Question: In my Razor view I let user click the few buttons with the letters on it.
'''
<table class="table">
<tr>
@{for (int i = 0; i < 26; i++) {
char letter = (char)('A' + i);
@Html.ActionLink(letter + "", "Index", new { firstLetterOfLastName = letter }, new { @class = "btn btn-default" })
}}
</tr>
</table>
<table class="table">
'''
Effect is neat:

but the problem is that in Poland we also have letters like: S(after S), C(after C), A(after A), E(after E), O(after O).
I don't want to insert them into the website implicitly by typing them.
Is there a method providing alphabet as collection for certain localization?
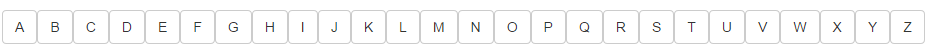
Answer: Based on @Cory's comment & using Telerik's converter (<URL>:
'''
using Microsoft.VisualBasic;
using System;
using System.Collections;
using System.Collections.Generic;
using System.Data;
using System.Diagnostics;
using System.Runtime.InteropServices;
public class Form1
{
private void Form1_Load(System.Object sender, System.EventArgs e)
{
//'//Create our helper function
UnicodeCharRanges UCR = new UnicodeCharRanges();
//'//Get our ranges for ja-JP
object Ranges = UCR.GetUnicodeRanges("ja-JP");
if (Ranges != null) {
//'//Get our characters (strings actually)
object Chars = UCR.GetCharactersForUnicodeRanges(Ranges);
Trace.WriteLine(Chars.Count);
//'//28351
//'//Include surrogate pairs as letters. .Net does not have a way to determine if these should be considered letters
Chars = UCR.GetCharactersForUnicodeRanges(Ranges, true);
Trace.WriteLine(Chars.Count);
//'//71615
}
//'//Get our ranges for en-US
Ranges = UCR.GetUnicodeRanges("en-US");
if (Ranges != null) {
//'//Get our characters (strings actually)
object Chars = UCR.GetCharactersForUnicodeRanges(Ranges);
Trace.WriteLine(Chars.Count);
//'//117
}
}
public Form1()
{
Load += Form1_Load;
}
}
public class UnicodeCharRanges
{
#region " Unmanaged "
[DllImport("kernel32.dll", SetLastError = true, CharSet = CharSet.Unicode)]
private static extern int GetLocaleInfoW(int locale, int LCType, ref LOCALESIGNATURE lpLCData, int cchData);
private int LOCALE_FONTSIGNATURE = 0x58;
[StructLayout(LayoutKind.Sequential)]
private struct LOCALESIGNATURE
{
[MarshalAs(System.Runtime.InteropServices.UnmanagedType.ByValArray, SizeConst = 4)]
public int[] lsUsb;
[MarshalAs(System.Runtime.InteropServices.UnmanagedType.ByValArray, SizeConst = 2)]
public int[] lsCsbDefault;
[MarshalAs(System.Runtime.InteropServices.UnmanagedType.ByValArray, SizeConst = 2)]
public int[] lsCsbSupported;
public void Initialize()
{
lsUsb = new int[4];
lsCsbDefault = new int[2];
lsCsbSupported = new int[2];
}
}
#endregion
#region " Locals "
#endregion
private List<UnicodeRangeInfo> AllRanges;
private void LoadRanges()
{
//'//Ranges from http://msdn.microsoft.com/en-us/library/dd374090%28VS.85%29.aspx
AllRanges = new List<UnicodeRangeInfo>();
AllRanges.Add(new UnicodeRangeInfo(0, 0x0, 0x7f, "Basic Latin"));
AllRanges.Add(new UnicodeRangeInfo(1, 0x80, 0xff, "Latin-1 Supplement"));
AllRanges.Add(new UnicodeRangeInfo(2, 0x100, 0x17f, "Latin Extended-A"));
AllRanges.Add(new UnicodeRangeInfo(3, 0x180, 0x24f, "Latin Extended-B"));
AllRanges.Add(new UnicodeRangeInfo(4, 0x250, 0x2af, "IPA Extensions"));
AllRanges.Add(new UnicodeRangeInfo(4, 0x1d00, 0x1d7f, "Phonetic Extensions"));
AllRanges.Add(new UnicodeRangeInfo(4, 0x1d80, 0x1dbf, "Phonetic Extensions Supplement"));
AllRanges.Add(new UnicodeRangeInfo(5, 0x2b0, 0x2ff, "Spacing Modifier Letters"));
AllRanges.Add(new UnicodeRangeInfo(5, 0xa700, 0xa71f, "Modifier Tone Letters"));
AllRanges.Add(new UnicodeRangeInfo(6, 0x300, 0x36f, "Combining Diacritical Marks"));
AllRanges.Add(new UnicodeRangeInfo(6, 0x1dc0, 0x1dff, "Combining Diacritical Marks Supplement"));
AllRanges.Add(new UnicodeRangeInfo(7, 0x370, 0x3ff, "Greek and Coptic"));
AllRanges.Add(new UnicodeRangeInfo(8, 0x2c80, 0x2cff, "Coptic"));
AllRanges.Add(new UnicodeRangeInfo(9, 0x400, 0x4ff, "Cyrillic"));
AllRanges.Add(new UnicodeRangeInfo(9, 0x500, 0x52f, "Cyrillic Supplement"));
AllRanges.Add(new UnicodeRangeInfo(9, 0x2de0, 0x2dff, "Cyrillic Extended-A"));
AllRanges.Add(new UnicodeRangeInfo(9, 0xa640, 0xa69f, "Cyrillic Extended-B"));
AllRanges.Add(new UnicodeRangeInfo(10, 0x530, 0x58f, "Armenian"));
AllRanges.Add(new UnicodeRangeInfo(11, 0x590, 0x5ff, "Hebrew"));
AllRanges.Add(new UnicodeRangeInfo(12, 0xa500, 0xa63f, "&hVai"));
AllRanges.Add(new UnicodeRangeInfo(13, 0x600, 0x6ff, "Arabic"));
AllRanges.Add(new UnicodeRangeInfo(13, 0x750, 0x77f, "Arabic Supplement"));
AllRanges.Add(new UnicodeRangeInfo(14, 0x7c0, 0x7ff, "NKo"));
AllRanges.Add(new UnicodeRangeInfo(15, 0x900, 0x97f, "Devanagari"));
AllRanges.Add(new UnicodeRangeInfo(16, 0x980, 0x9ff, "Bengali"));
AllRanges.Add(new UnicodeRangeInfo(17, 0xa00, 0xa7f, "Gurmukhi"));
AllRanges.Add(new UnicodeRangeInfo(18, 0xa80, 0xaff, "Gujarati"));
AllRanges.Add(new UnicodeRangeInfo(19, 0xb00, 0xb7f, "Oriya"));
AllRanges.Add(new UnicodeRangeInfo(20, 0xb80, 0xbff, "Tamil"));
AllRanges.Add(new UnicodeRangeInfo(21, 0xc00, 0xc7f, "Telugu"));
AllRanges.Add(new UnicodeRangeInfo(22, 0xc80, 0xcff, "Kannada"));
AllRanges.Add(new UnicodeRangeInfo(23, 0xd00, 0xd7f, "Malayalam"));
AllRanges.Add(new UnicodeRangeInfo(24, 0xe00, 0xe7f, "Thai"));
AllRanges.Add(new UnicodeRangeInfo(25, 0xe80, 0xeff, "Lao"));
AllRanges.Add(new UnicodeRangeInfo(26, 0x10a0, 0x10ff, "Georgian"));
AllRanges.Add(new UnicodeRangeInfo(26, 0x2d00, 0x2d2f, "Georgian Supplement"));
AllRanges.Add(new UnicodeRangeInfo(27, 0x1b00, 0x1b7f, "Balinese"));
AllRanges.Add(new UnicodeRangeInfo(28, 0x1100, 0x11ff, "Hangul Jamo"));
AllRanges.Add(new UnicodeRangeInfo(29, 0x1e00, 0x1eff, "Latin Extended Additional"));
AllRanges.Add(new UnicodeRangeInfo(29, 0x2c60, 0x2c7f, "Latin Extended-C"));
AllRanges.Add(new UnicodeRangeInfo(29, 0xa720, 0xa7ff, "Latin Extended-D"));
AllRanges.Add(new UnicodeRangeInfo(30, 0x1f00, 0x1fff, "Greek Extended"));
AllRanges.Add(new UnicodeRangeInfo(31, 0x2000, 0x206f, "General Punctuation"));
AllRanges.Add(new UnicodeRangeInfo(31, 0x2e00, 0x2e7f, "Supplemental Punctuation"));
AllRanges.Add(new UnicodeRangeInfo(32, 0x2070, 0x209f, "Superscripts And Subscripts"));
AllRanges.Add(new UnicodeRangeInfo(33, 0x20a0, 0x20cf, "Currency Symbols"));
AllRanges.Add(new UnicodeRangeInfo(34, 0x20d0, 0x20ff, "Combining Diacritical Marks For Symbols"));
AllRanges.Add(new UnicodeRangeInfo(35, 0x2100, 0x214f, "Letterlike Symbols"));
AllRanges.Add(new UnicodeRangeInfo(36, 0x2150, 0x218f, "Number Forms"));
AllRanges.Add(new UnicodeRangeInfo(37, 0x2190, 0x21ff, "Arrows"));
AllRanges.Add(new UnicodeRangeInfo(37, 0x27f0, 0x27ff, "Supplemental Arrows-A"));
AllRanges.Add(new UnicodeRangeInfo(37, 0x2900, 0x297f, "Supplemental Arrows-B"));
AllRanges.Add(new UnicodeRangeInfo(37, 0x2b00, 0x2bff, "Miscellaneous Symbols and Arrows"));
AllRanges.Add(new UnicodeRangeInfo(38, 0x2200, 0x22ff, "Mathematical Operators"));
AllRanges.Add(new UnicodeRangeInfo(38, 0x27c0, 0x27ef, "Miscellaneous Mathematical Symbols-A"));
AllRanges.Add(new UnicodeRangeInfo(38, 0x2980, 0x29ff, "Miscellaneous Mathematical Symbols-B"));
AllRanges.Add(new UnicodeRangeInfo(38, 0x2a00, 0x2aff, "Supplemental Mathematical Operators"));
AllRanges.Add(new UnicodeRangeInfo(39, 0x2300, 0x23ff, "Miscellaneous Technical"));
AllRanges.Add(new UnicodeRangeInfo(40, 0x2400, 0x243f, "Control Pictures"));
AllRanges.Add(new UnicodeRangeInfo(41, 0x2440, 0x245f, "Optical Character Recognition"));
AllRanges.Add(new UnicodeRangeInfo(42, 0x2460, 0x24ff, "Enclosed Alphanumerics"));
AllRanges.Add(new UnicodeRangeInfo(43, 0x2500, 0x257f, "Box Drawing"));
AllRanges.Add(new UnicodeRangeInfo(44, 0x2580, 0x259f, "Block Elements"));
AllRanges.Add(new UnicodeRangeInfo(45, 0x25a0, 0x25ff, "Geometric Shapes"));
AllRanges.Add(new UnicodeRangeInfo(46, 0x2600, 0x26ff, "Miscellaneous Symbols"));
AllRanges.Add(new UnicodeRangeInfo(47, 0x2700, 0x27bf, "Dingbats"));
AllRanges.Add(new UnicodeRangeInfo(48, 0x3000, 0x303f, "CJK Symbols And Punctuation"));
AllRanges.Add(new UnicodeRangeInfo(49, 0x3040, 0x309f, "Hiragana"));
AllRanges.Add(new UnicodeRangeInfo(50, 0x30a0, 0x30ff, "Katakana"));
AllRanges.Add(new UnicodeRangeInfo(50, 0x31f0, 0x31ff, "Katakana Phonetic Extensions"));
AllRanges.Add(new UnicodeRangeInfo(51, 0x3100, 0x312f, "Bopomofo"));
AllRanges.Add(new UnicodeRangeInfo(51, 0x31a0, 0x31bf, "Bopomofo Extended"));
AllRanges.Add(new UnicodeRangeInfo(52, 0x3130, 0x318f, "Hangul Compatibility Jamo"));
AllRanges.Add(new UnicodeRangeInfo(53, 0xa840, 0xa87f, "Phags-pa"));
AllRanges.Add(new UnicodeRangeInfo(54, 0x3200, 0x32ff, "Enclosed CJK Letters And Months"));
AllRanges.Add(new UnicodeRangeInfo(55, 0x3300, 0x33ff, "CJK Compatibility"));
AllRanges.Add(new UnicodeRangeInfo(56, 0xac00, 0xd7af, "Hangul Syllables"));
AllRanges.Add(new UnicodeRangeInfo(57, 0xd800, 0xdfff, "Non-Plane 0. Note that setting this bit implies that there is at least one supplementary code point beyond the Basic Multilingual Plane (BMP) that is supported by this font. See Surrogates and Supplementary Characters."));
AllRanges.Add(new UnicodeRangeInfo(58, 0x10900, 0x1091f, "Phoenician"));
AllRanges.Add(new UnicodeRangeInfo(59, 0x2e80, 0x2eff, "CJK Radicals Supplement"));
AllRanges.Add(new UnicodeRangeInfo(59, 0x2f00, 0x2fdf, "Kangxi Radicals"));
AllRanges.Add(new UnicodeRangeInfo(59, 0x2ff0, 0x2fff, "Ideographic Description Characters"));
AllRanges.Add(new UnicodeRangeInfo(59, 0x3190, 0x319f, "Kanbun"));
AllRanges.Add(new UnicodeRangeInfo(59, 0x3400, 0x4dbf, "CJK Unified Ideographs Extension A"));
AllRanges.Add(new UnicodeRangeInfo(59, 0x4e00, 0x9fff, "CJK Unified Ideographs"));
AllRanges.Add(new UnicodeRangeInfo(59, 0x20000, 0x2a6df, "CJK Unified Ideographs Extension B"));
AllRanges.Add(new UnicodeRangeInfo(60, 0xe000, 0xf8ff, "Private Use Area"));
AllRanges.Add(new UnicodeRangeInfo(61, 0x31c0, 0x31ef, "CJK Strokes"));
AllRanges.Add(new UnicodeRangeInfo(61, 0xf900, 0xfaff, "CJK Compatibility Ideographs"));
AllRanges.Add(new UnicodeRangeInfo(61, 0x2f800, 0x2fa1f, "CJK Compatibility Ideographs Supplement"));
AllRanges.Add(new UnicodeRangeInfo(62, 0xfb00, 0xfb4f, "Alphabetic Presentation Forms"));
AllRanges.Add(new UnicodeRangeInfo(63, 0xfb50, 0xfdff, "Arabic Presentation Forms-A"));
AllRanges.Add(new UnicodeRangeInfo(64, 0xfe20, 0xfe2f, "Combining Half Marks"));
AllRanges.Add(new UnicodeRangeInfo(65, 0xfe10, 0xfe1f, "Vertical Forms"));
AllRanges.Add(new UnicodeRangeInfo(65, 0xfe30, 0xfe4f, "CJK Compatibility Forms"));
AllRanges.Add(new UnicodeRangeInfo(66, 0xfe50, 0xfe6f, "Small Form Variants"));
AllRanges.Add(new UnicodeRangeInfo(67, 0xfe70, 0xfeff, "Arabic Presentation Forms-B"));
AllRanges.Add(new UnicodeRangeInfo(68, 0xff00, 0xffef, "Halfwidth And Fullwidth Forms"));
AllRanges.Add(new UnicodeRangeInfo(69, 0xfff0, 0xffff, "Specials"));
AllRanges.Add(new UnicodeRangeInfo(70, 0xf00, 0xfff, "Tibetan"));
AllRanges.Add(new UnicodeRangeInfo(71, 0x700, 0x74f, "Syriac"));
AllRanges.Add(new UnicodeRangeInfo(72, 0x780, 0x7bf, "Thaana"));
AllRanges.Add(new UnicodeRangeInfo(73, 0xd80, 0xdff, "Sinhala"));
AllRanges.Add(new UnicodeRangeInfo(74, 0x1000, 0x109f, "Myanmar"));
AllRanges.Add(new UnicodeRangeInfo(75, 0x1200, 0x137f, "Ethiopic"));
AllRanges.Add(new UnicodeRangeInfo(75, 0x1380, 0x139f, "Ethiopic Supplement"));
AllRanges.Add(new UnicodeRangeInfo(75, 0x2d80, 0x2ddf, "Ethiopic Extended"));
AllRanges.Add(new UnicodeRangeInfo(76, 0x13a0, 0x13ff, "Cherokee"));
AllRanges.Add(new UnicodeRangeInfo(77, 0x1400, 0x167f, "Unified Canadian Aboriginal Syllabics"));
AllRanges.Add(new UnicodeRangeInfo(78, 0x1680, 0x169f, "Ogham"));
AllRanges.Add(new UnicodeRangeInfo(79, 0x16a0, 0x16ff, "Runic"));
AllRanges.Add(new UnicodeRangeInfo(80, 0x1780, 0x17ff, "Khmer"));
AllRanges.Add(new UnicodeRangeInfo(80, 0x19e0, 0x19ff, "Khmer Symbols"));
AllRanges.Add(new UnicodeRangeInfo(81, 0x1800, 0x18af, "Mongolian"));
AllRanges.Add(new UnicodeRangeInfo(82, 0x2800, 0x28ff, "Braille Patterns"));
AllRanges.Add(new UnicodeRangeInfo(83, 0xa000, 0xa48f, "Yi Syllables"));
AllRanges.Add(new UnicodeRangeInfo(83, 0xa490, 0xa4cf, "Yi Radicals"));
AllRanges.Add(new UnicodeRangeInfo(84, 0x1700, 0x171f, "Tagalog"));
AllRanges.Add(new UnicodeRangeInfo(84, 0x1720, 0x173f, "Hanunoo"));
AllRanges.Add(new UnicodeRangeInfo(84, 0x1740, 0x175f, "Buhid"));
AllRanges.Add(new UnicodeRangeInfo(84, 0x1760, 0x177f, "Tagbanwa"));
AllRanges.Add(new UnicodeRangeInfo(85, 0x10300, 0x1032f, "Old Italic"));
AllRanges.Add(new UnicodeRangeInfo(86, 0x10330, 0x1034f, "Gothic"));
AllRanges.Add(new UnicodeRangeInfo(87, 0x10400, 0x1044f, "Deseret"));
AllRanges.Add(new UnicodeRangeInfo(88, 0x1d000, 0x1d0ff, "Byzantine Musical Symbols"));
AllRanges.Add(new UnicodeRangeInfo(88, 0x1d100, 0x1d1ff, "Musical Symbols"));
AllRanges.Add(new UnicodeRangeInfo(88, 0x1d200, 0x1d24f, "Ancient Greek Musical Notation"));
AllRanges.Add(new UnicodeRangeInfo(89, 0x1d400, 0x1d7ff, "Mathematical Alphanumeric Symbols"));
AllRanges.Add(new UnicodeRangeInfo(90, 0xff000, 0xffffd, "Private Use (plane 15)"));
AllRanges.Add(new UnicodeRangeInfo(90, 0x100000, 0x10fffd, "Private Use (plane 16)"));
AllRanges.Add(new UnicodeRangeInfo(91, 0xfe00, 0xfe0f, "Variation Selectors"));
AllRanges.Add(new UnicodeRangeInfo(91, 0xe0100, 0xe01ef, "Variation Selectors Supplement"));
AllRanges.Add(new UnicodeRangeInfo(92, 0xe0000, 0xe007f, "Tags"));
AllRanges.Add(new UnicodeRangeInfo(93, 0x1900, 0x194f, "Limbu"));
AllRanges.Add(new UnicodeRangeInfo(94, 0x1950, 0x197f, "Tai Le"));
AllRanges.Add(new UnicodeRangeInfo(95, 0x1980, 0x19df, "New Tai Lue"));
AllRanges.Add(new UnicodeRangeInfo(96, 0x1a00, 0x1a1f, "Buginese"));
AllRanges.Add(new UnicodeRangeInfo(97, 0x2c00, 0x2c5f, "Glagolitic"));
AllRanges.Add(new UnicodeRangeInfo(98, 0x2d30, 0x2d7f, "Tifinagh"));
AllRanges.Add(new UnicodeRangeInfo(99, 0x4dc0, 0x4dff, "Yijing Hexagram Symbols"));
AllRanges.Add(new UnicodeRangeInfo(100, 0xa800, 0xa82f, "Syloti Nagri"));
AllRanges.Add(new UnicodeRangeInfo(101, 0x10000, 0x1007f, "Linear B Syllabary"));
AllRanges.Add(new UnicodeRangeInfo(101, 0x10080, 0x100ff, "Linear B Ideograms"));
AllRanges.Add(new UnicodeRangeInfo(101, 0x10100, 0x1013f, "Aegean Numbers"));
AllRanges.Add(new UnicodeRangeInfo(102, 0x10140, 0x1018f, "Ancient Greek Numbers"));
AllRanges.Add(new UnicodeRangeInfo(103, 0x10380, 0x1039f, "Ugaritic"));
AllRanges.Add(new UnicodeRangeInfo(104, 0x103a0, 0x103df, "Old Persian"));
AllRanges.Add(new UnicodeRangeInfo(105, 0x10450, 0x1047f, "Shavian"));
AllRanges.Add(new UnicodeRangeInfo(106, 0x10480, 0x104af, "Osmanya"));
AllRanges.Add(new UnicodeRangeInfo(107, 0x10800, 0x1083f, "Cypriot Syllabary"));
AllRanges.Add(new UnicodeRangeInfo(108, 0x10a00, 0x10a5f, "Kharoshthi"));
AllRanges.Add(new UnicodeRangeInfo(109, 0x1d300, 0x1d35f, "Tai Xuan Jing Symbols"));
AllRanges.Add(new UnicodeRangeInfo(110, 0x12000, 0x123ff, "Cuneiform"));
AllRanges.Add(new UnicodeRangeInfo(110, 0x12400, 0x1247f, "Cuneiform Numbers and Punctuation"));
AllRanges.Add(new UnicodeRangeInfo(111, 0x1d360, 0x1d37f, "Counting Rod Numerals"));
AllRanges.Add(new UnicodeRangeInfo(112, 0x1b80, 0x1bbf, "Sundanese"));
AllRanges.Add(new UnicodeRangeInfo(113, 0x1c00, 0x1c4f, "Lepcha"));
AllRanges.Add(new UnicodeRangeInfo(114, 0x1c50, 0x1c7f, "Ol Chiki"));
AllRanges.Add(new UnicodeRangeInfo(115, 0xa880, 0xa8df, "Saurashtra"));
AllRanges.Add(new UnicodeRangeInfo(116, 0xa900, 0xa92f, "Kayah Li"));
AllRanges.Add(new UnicodeRangeInfo(117, 0xa930, 0xa95f, "Rejang"));
AllRanges.Add(new UnicodeRangeInfo(118, 0xaa00, 0xaa5f, "Cham"));
AllRanges.Add(new UnicodeRangeInfo(119, 0x10190, 0x101cf, "hAncient Symbols"));
AllRanges.Add(new UnicodeRangeInfo(120, 0x101d0, 0x101ff, "Phaistos Disc"));
AllRanges.Add(new UnicodeRangeInfo(121, 0x10280, 0x1029f, "Lycian"));
AllRanges.Add(new UnicodeRangeInfo(121, 0x102a0, 0x102df, "Carian"));
AllRanges.Add(new UnicodeRangeInfo(121, 0x10920, 0x1093f, "Lydian"));
AllRanges.Add(new UnicodeRangeInfo(122, 0x1f000, 0x1f02f, "Mahjong Tiles"));
AllRanges.Add(new UnicodeRangeInfo(122, 0x1f030, 0x1f09f, "Domino Tiles"));
}
public UnicodeCharRanges()
{
LoadRanges();
}
public List<string> GetCharactersForUnicodeRanges(List<UnicodeRangeInfo> ranges, bool returnSurrogatePairs = false)
{
//'//The Char structure cannot represent all Unicode characters so we need to return strings. See "Surrogate pairs" at the bottom of http://www.yoda.arachsys.com/csharp/unicode.html
List<string> Ret = new List<string>();
string S = null;
char C = '';
//'//Loop through all of the ranges
foreach (void R_loopVariable in ranges) {
R = R_loopVariable;
//'//Loop from start to end
for (I = R.StartRange; I <= R.EndRange; I++) {
//'//Convert the integer to either a char or a surrogate pair string
S = char.ConvertFromUtf32(I);
//'//See if the character is a valid Char
if (char.TryParse(S, C)) {
//'//See if the Char is a letter
if (char.IsLetter(C))
Ret.Add(C);
} else if (returnSurrogatePairs) {
//'//If asked to also return surrogate pairs then do so
Ret.Add(S);
}
}
}
return Ret;
}
public List<UnicodeRangeInfo> GetUnicodeRanges(string cultureName)
{
//'//Get the culture info for the given locale
System.Globalization.CultureInfo CI = new System.Globalization.CultureInfo(cultureName);
//'//Create and init our structure that will get passed
LOCALESIGNATURE FI = new LOCALESIGNATURE();
FI.Initialize();
//'//Determine the size of our structure
object SI = Marshal.SizeOf(FI);
//'//Call the unmanaged function
int Result = GetLocaleInfoW(CI.LCID, LOCALE_FONTSIGNATURE, ref FI, SI);
if (Result == 0) {
//'//If we get a zero then there's an error. This should call GetLastError ideally
return null;
} else {
//'//The lsUsb field represents a 128 bit value but we pass it into the unmanaged function as an array of 4 integers.
//'//The code below converts the array of integers to a giant binary string.
//'//There are of course better ways to do this that will save 5ms but I will leave that to you
object Usb = Strings.StrReverse(string.Format("{0}{1}{2}{3}", Convert.ToString(FI.lsUsb(3), 2).PadLeft(32, '0'), Convert.ToString(FI.lsUsb(2), 2).PadLeft(32, '0'), Convert.ToString(FI.lsUsb(1), 2).PadLeft(32, '0'), Convert.ToString(FI.lsUsb(0), 2).PadLeft(32, '0')));
//'//This will be our return ranges
List<UnicodeRangeInfo> LocaleRanges = new List<UnicodeRangeInfo>();
int loopI = 0;
//'//Loop through the bits
//'//Technically the last couple of bits aren't supposed to be used but there is no value in UnicodeRangeInfo for them anyway so it does not matter
for (I = 0; I <= (Usb.Length - 1); I++) {
//'//This is to stop the compiler complaining about lambda expressions
loopI = I;
//'//If the bit is set
if (Usb(I) == '1') {
//'//Find all ranges in the master range list with that bit set
LocaleRanges.AddRange(AllRanges.FindAll(n => n.Bit == loopI));
}
}
return LocaleRanges;
}
}
public struct UnicodeRangeInfo
{
public string Name { get; set; }
public int StartRange { get; set; }
public int EndRange { get; set; }
public int Bit { get; set; }
public UnicodeRangeInfo(int bit, int startRange, int endRange, string name)
{
this.Bit = bit;
this.StartRange = startRange;
this.EndRange = endRange;
this.Name = name;
}
public override string ToString()
{
return string.Format("{0}-{1} : {2}", Convert.ToString(this.StartRange, 16).PadLeft(8, '0'), Convert.ToString(this.EndRange, 16).PadLeft(8, '0'), this.Name);
}
}
}
//=======================================================
//Service provided by Telerik (www.telerik.com)
//Conversion powered by NRefactory.
//Twitter: @telerik
//Facebook: facebook.com/telerik
//=======================================================
'''
ps. It's worth noting that an alphabet doesn't contain all of a language's characters. For example:
- - - -